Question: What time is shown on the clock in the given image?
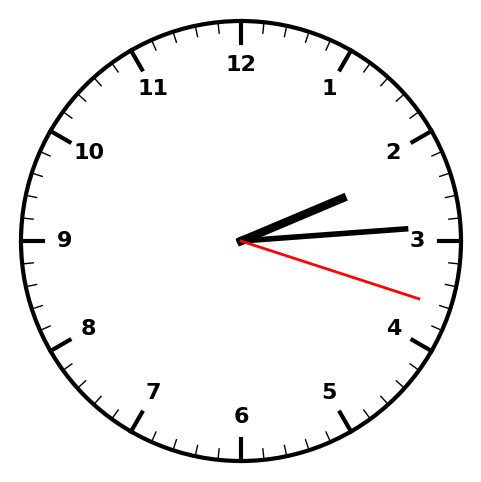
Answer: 02:14:18